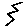
Label: zigzag